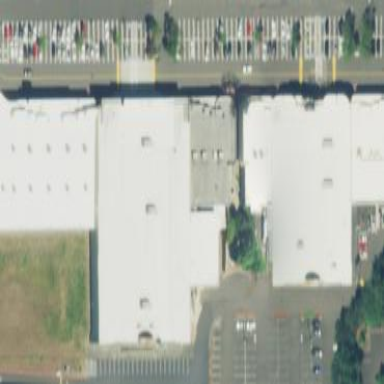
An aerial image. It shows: Building.